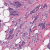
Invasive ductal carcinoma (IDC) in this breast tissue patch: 1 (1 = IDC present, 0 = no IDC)